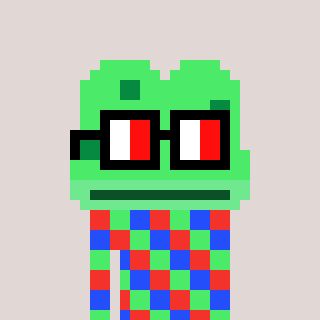
a pixel art character with square glasses with black frames and red eyes, a frog-shaped head and a gunk-colored body on a warm background